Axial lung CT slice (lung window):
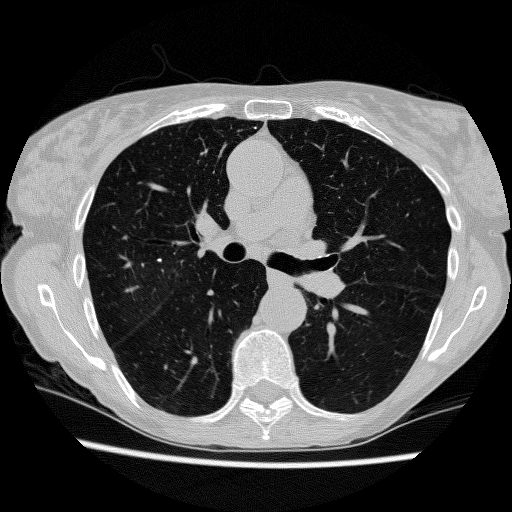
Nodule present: no